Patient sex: M
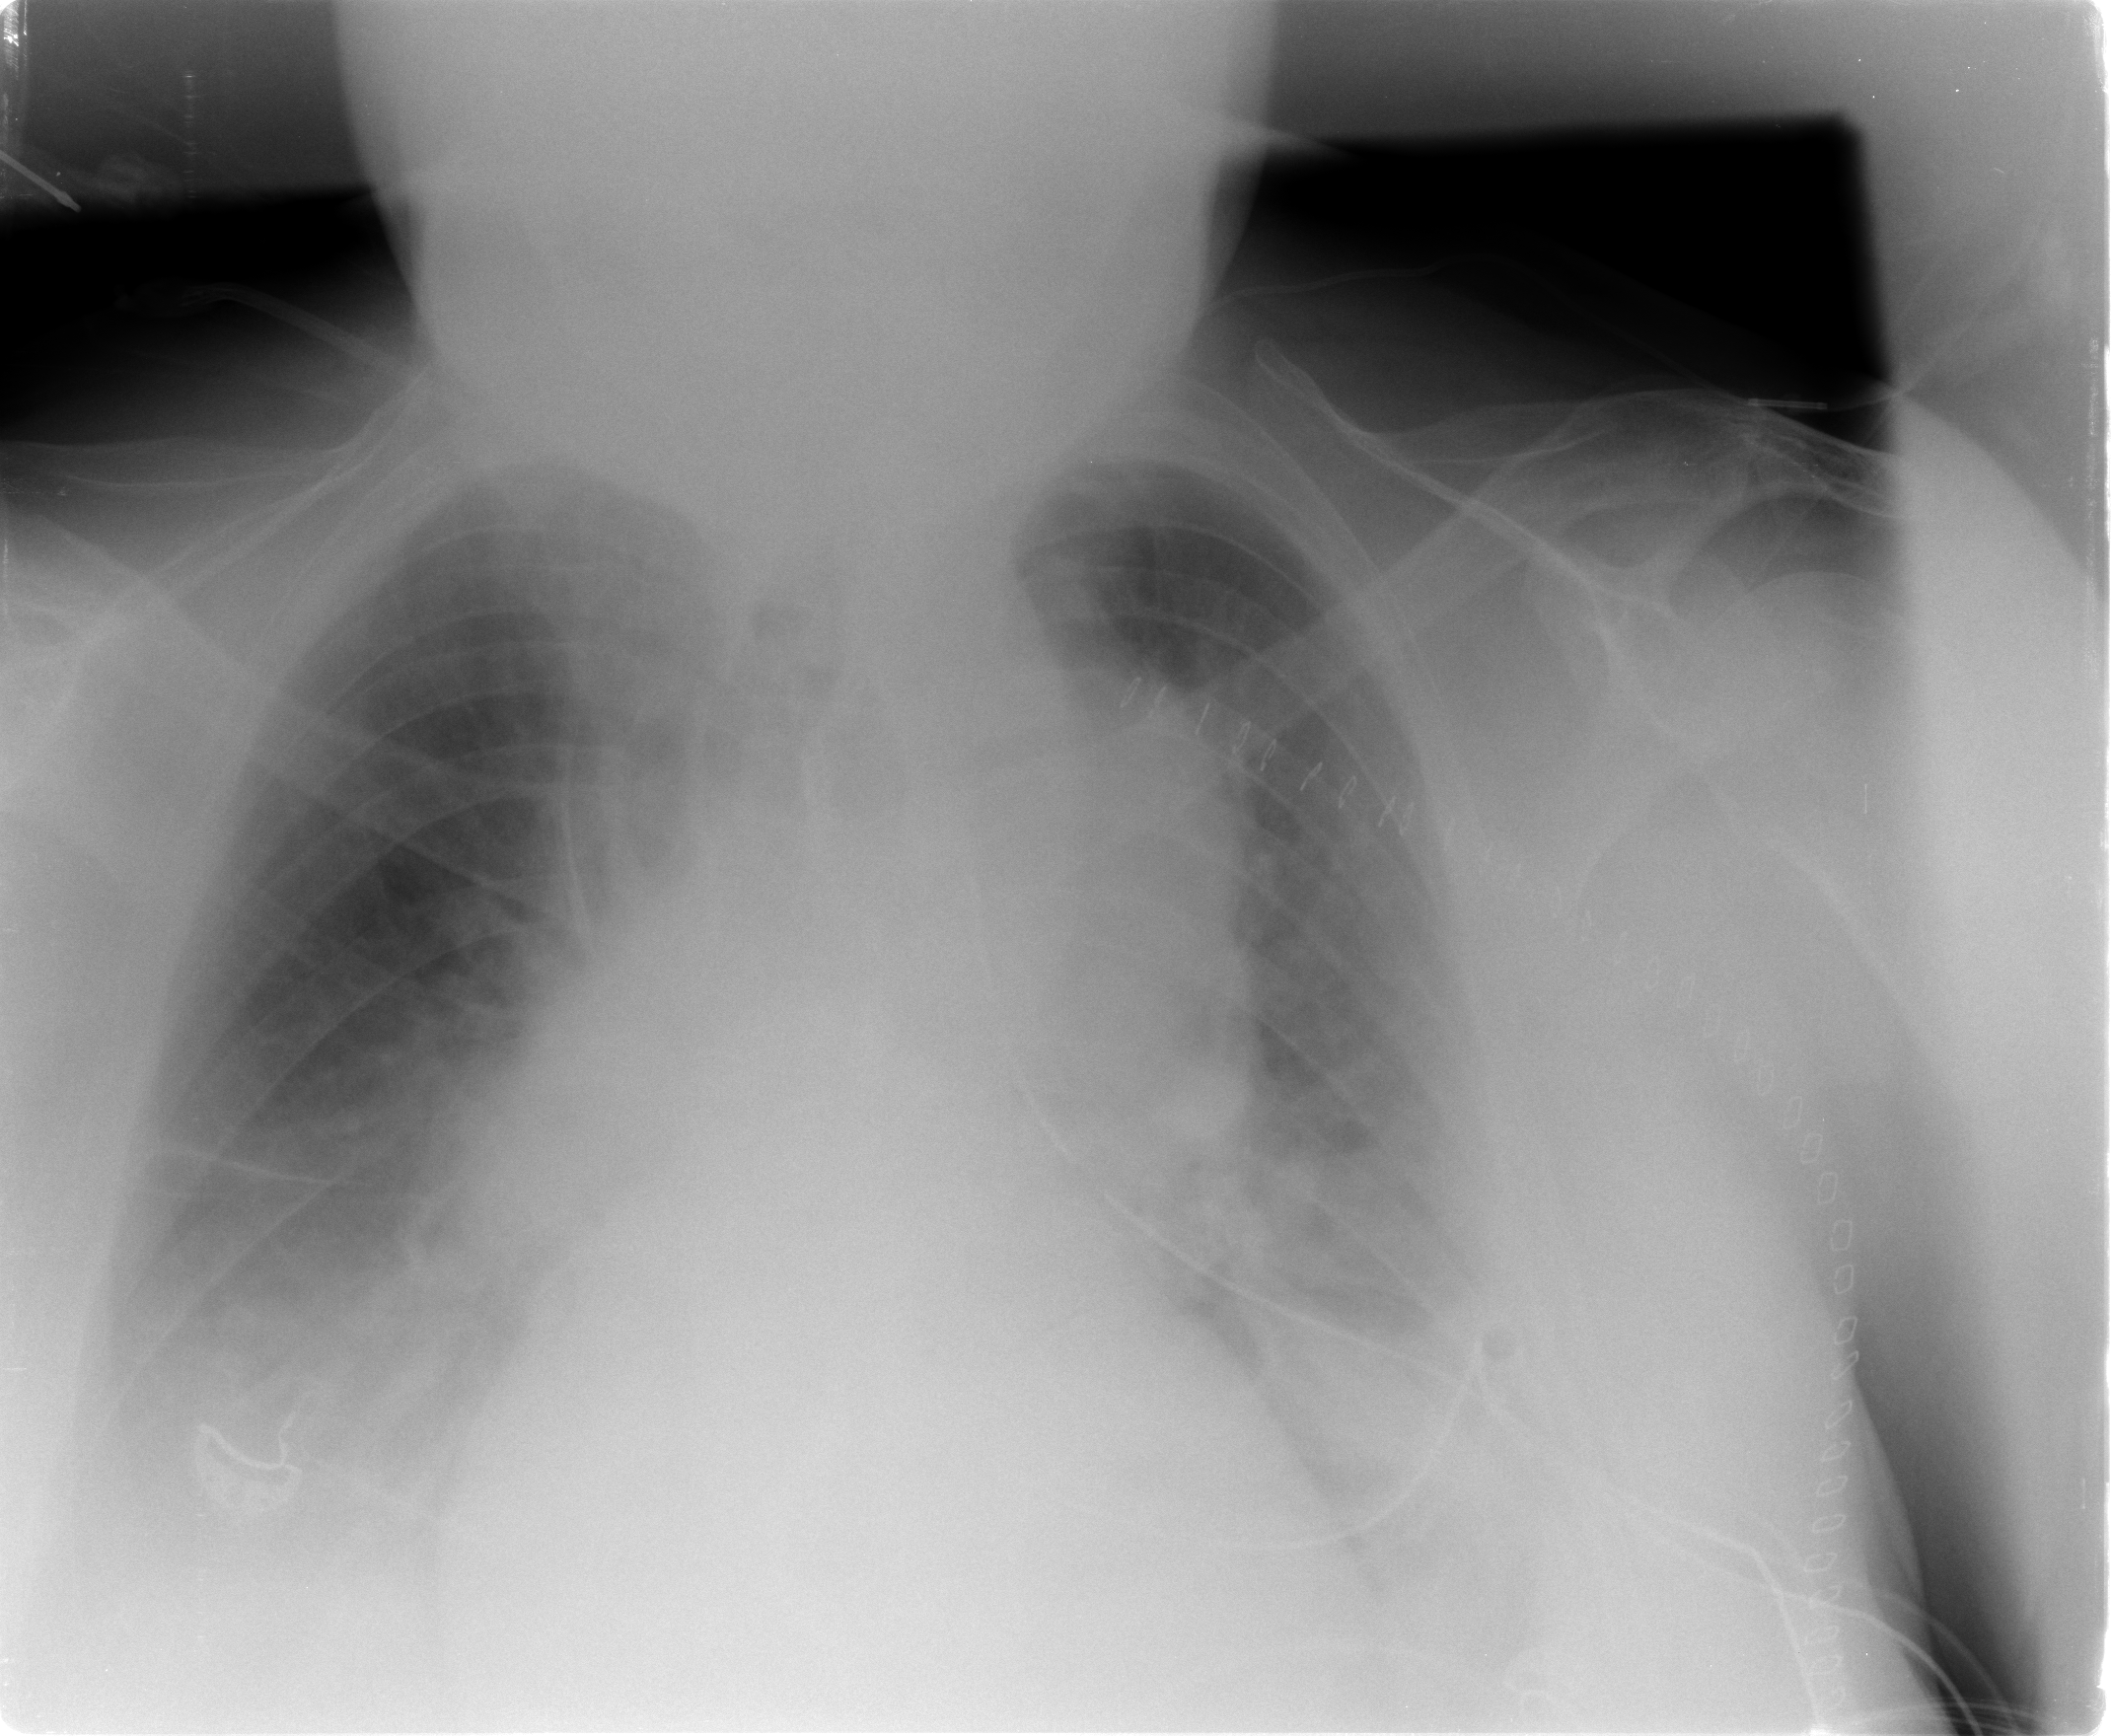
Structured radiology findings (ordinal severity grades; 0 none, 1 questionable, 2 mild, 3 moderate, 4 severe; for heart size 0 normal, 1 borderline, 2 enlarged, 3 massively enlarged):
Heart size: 2
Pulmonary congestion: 2
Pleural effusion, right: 3
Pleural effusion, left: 3
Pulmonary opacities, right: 2
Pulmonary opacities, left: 2
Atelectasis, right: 3
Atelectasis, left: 3